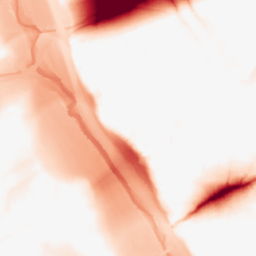
Category: morphological
Decomposition family: tophat
Decomposition parameters: size: 50
mode: black
Upsampling method: regularized
Upsampling parameters: scale: 2
lambda_reg: 0.001
Upsampling scale: 2